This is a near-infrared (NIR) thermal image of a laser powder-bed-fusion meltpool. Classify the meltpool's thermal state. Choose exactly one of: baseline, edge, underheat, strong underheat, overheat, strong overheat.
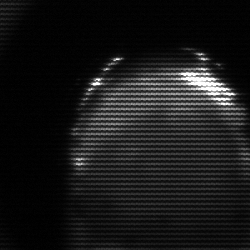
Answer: edge